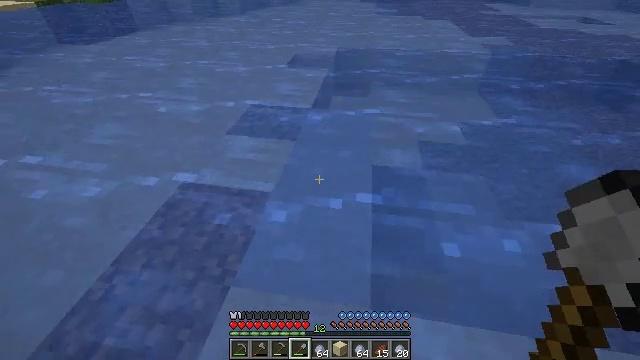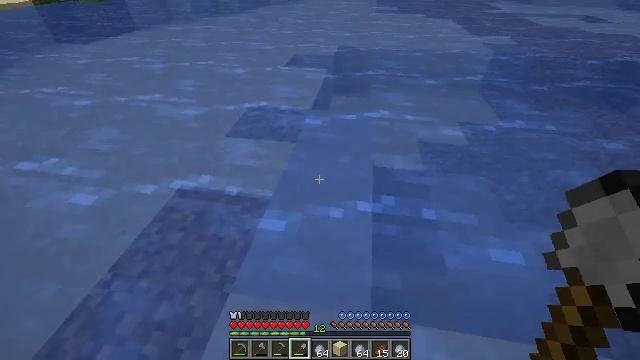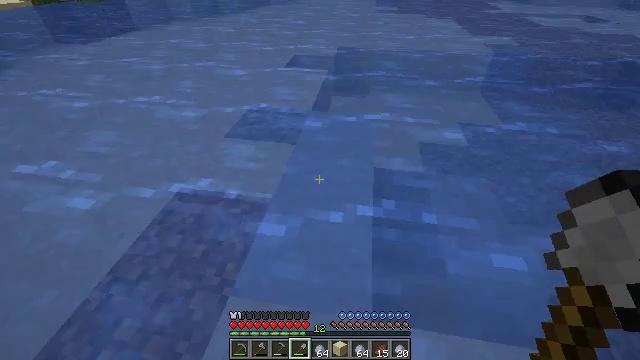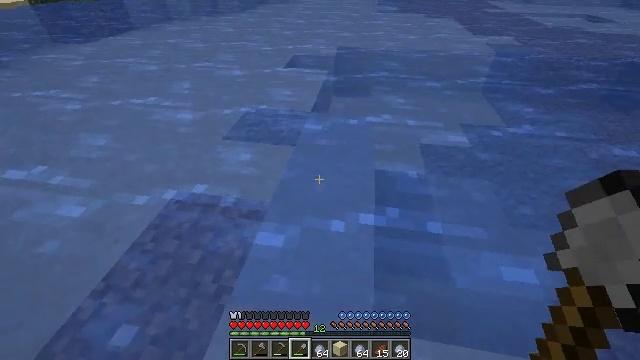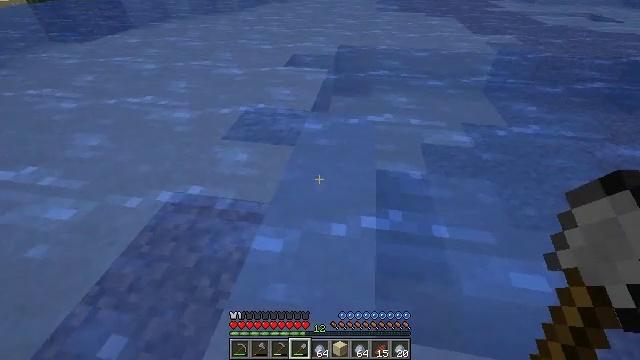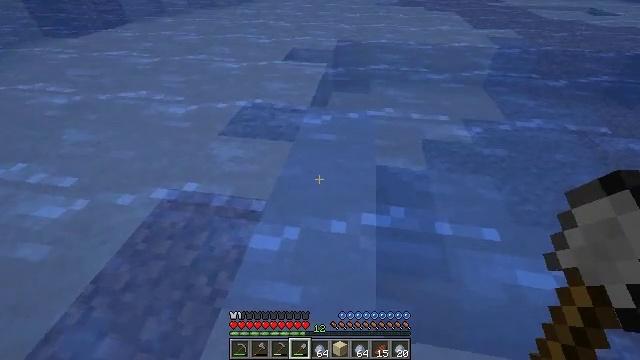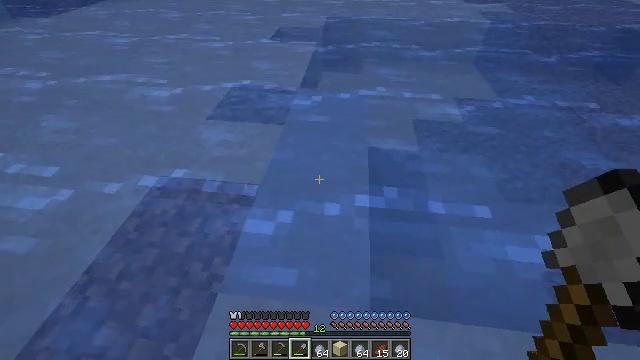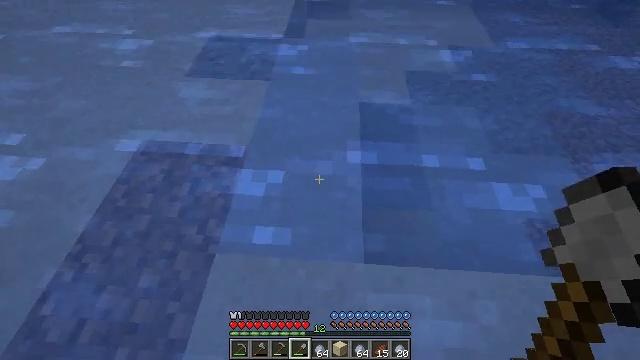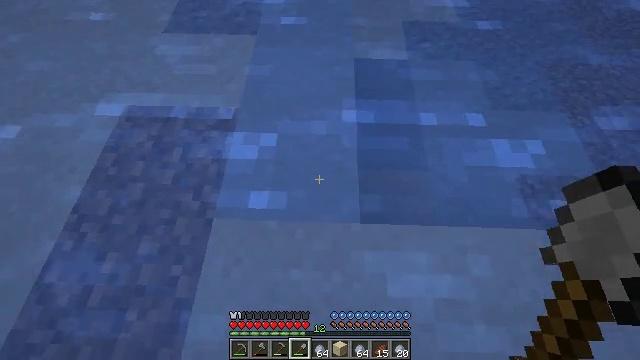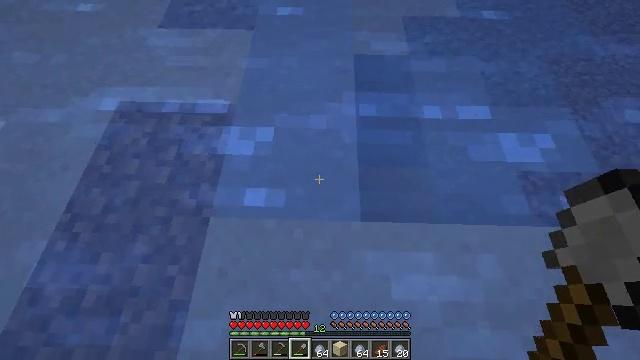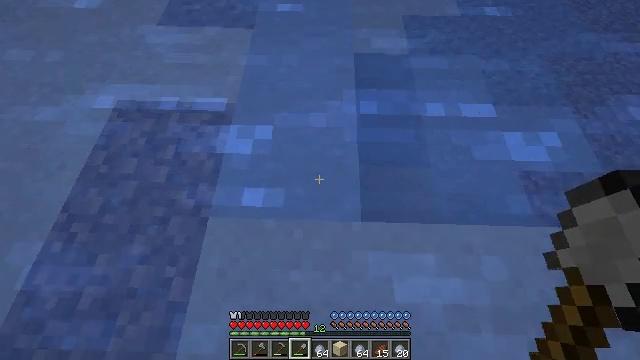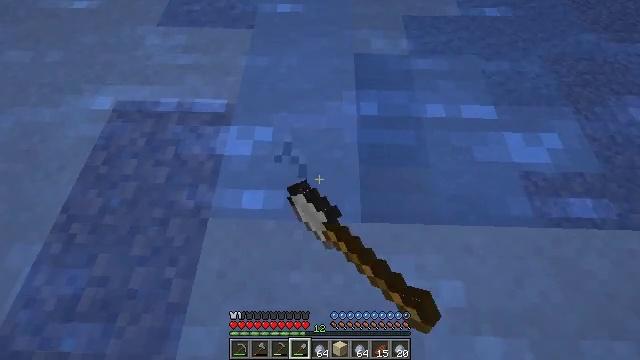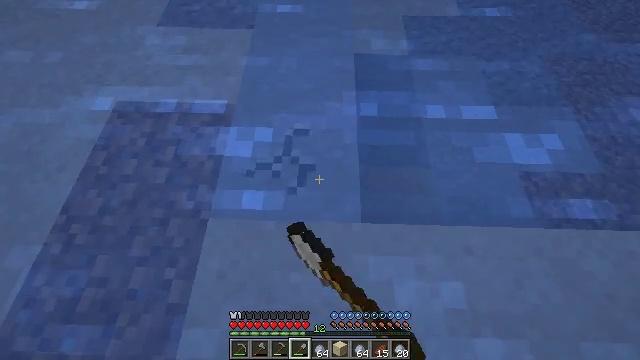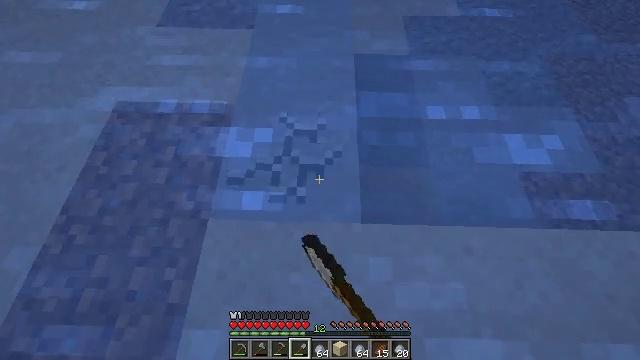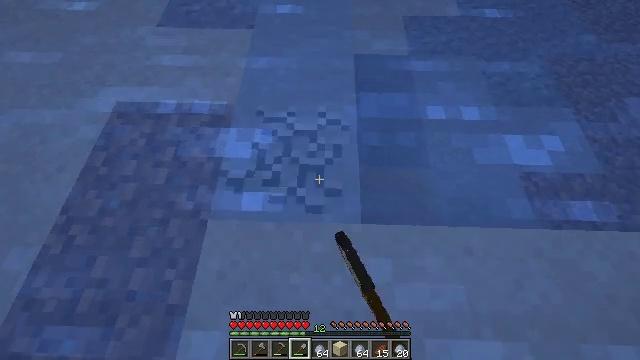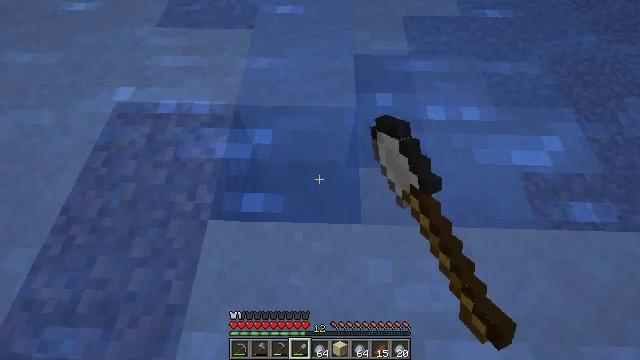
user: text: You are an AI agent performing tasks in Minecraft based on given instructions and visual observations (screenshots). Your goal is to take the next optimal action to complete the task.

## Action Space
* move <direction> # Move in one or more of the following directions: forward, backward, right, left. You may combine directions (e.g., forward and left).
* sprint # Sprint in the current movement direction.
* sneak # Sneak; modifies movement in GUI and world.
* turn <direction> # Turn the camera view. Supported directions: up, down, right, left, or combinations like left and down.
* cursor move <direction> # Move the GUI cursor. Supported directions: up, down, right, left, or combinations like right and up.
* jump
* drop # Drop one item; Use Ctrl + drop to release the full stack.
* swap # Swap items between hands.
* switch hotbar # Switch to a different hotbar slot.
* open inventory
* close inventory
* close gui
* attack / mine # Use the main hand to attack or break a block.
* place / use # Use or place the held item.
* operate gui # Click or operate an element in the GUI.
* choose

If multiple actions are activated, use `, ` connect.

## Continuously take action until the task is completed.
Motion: motion action
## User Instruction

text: Attack the clay block to obtain it.
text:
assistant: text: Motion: no_op
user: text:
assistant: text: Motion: no_op
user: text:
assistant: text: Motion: no_op
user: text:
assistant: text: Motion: no_op
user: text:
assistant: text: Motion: no_op
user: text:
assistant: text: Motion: turn right and down
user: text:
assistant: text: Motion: turn right and down
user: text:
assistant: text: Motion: turn right and down
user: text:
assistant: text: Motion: no_op
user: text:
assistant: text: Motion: attack / mine
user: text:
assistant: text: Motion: attack / mine
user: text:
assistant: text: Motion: attack / mine
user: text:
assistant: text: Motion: attack / mine
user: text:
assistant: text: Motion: attack / mine
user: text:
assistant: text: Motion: attack / mine
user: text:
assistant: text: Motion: attack / mine
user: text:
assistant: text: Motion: turn up, attack / mine
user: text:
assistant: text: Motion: sneak, turn right and up, attack / mine
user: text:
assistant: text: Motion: sneak, turn up, attack / mine
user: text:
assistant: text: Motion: sneak, turn up, attack / mine
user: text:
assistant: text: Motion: turn up, attack / mine
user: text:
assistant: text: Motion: turn left and up, attack / mine
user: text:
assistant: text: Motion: attack / mine
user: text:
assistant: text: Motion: attack / mine
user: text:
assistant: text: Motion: attack / mine
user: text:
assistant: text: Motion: turn left and up, attack / mine
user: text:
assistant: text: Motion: turn left and up, attack / mine
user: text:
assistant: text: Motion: attack / mine
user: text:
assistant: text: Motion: attack / mine
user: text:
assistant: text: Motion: move forward and move right, attack / mine